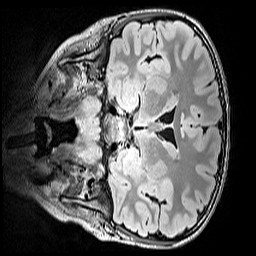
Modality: FLAIR
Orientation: coronal
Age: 11
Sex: male
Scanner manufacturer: siemens
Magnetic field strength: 3 T
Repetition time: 5 s
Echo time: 0.388 s